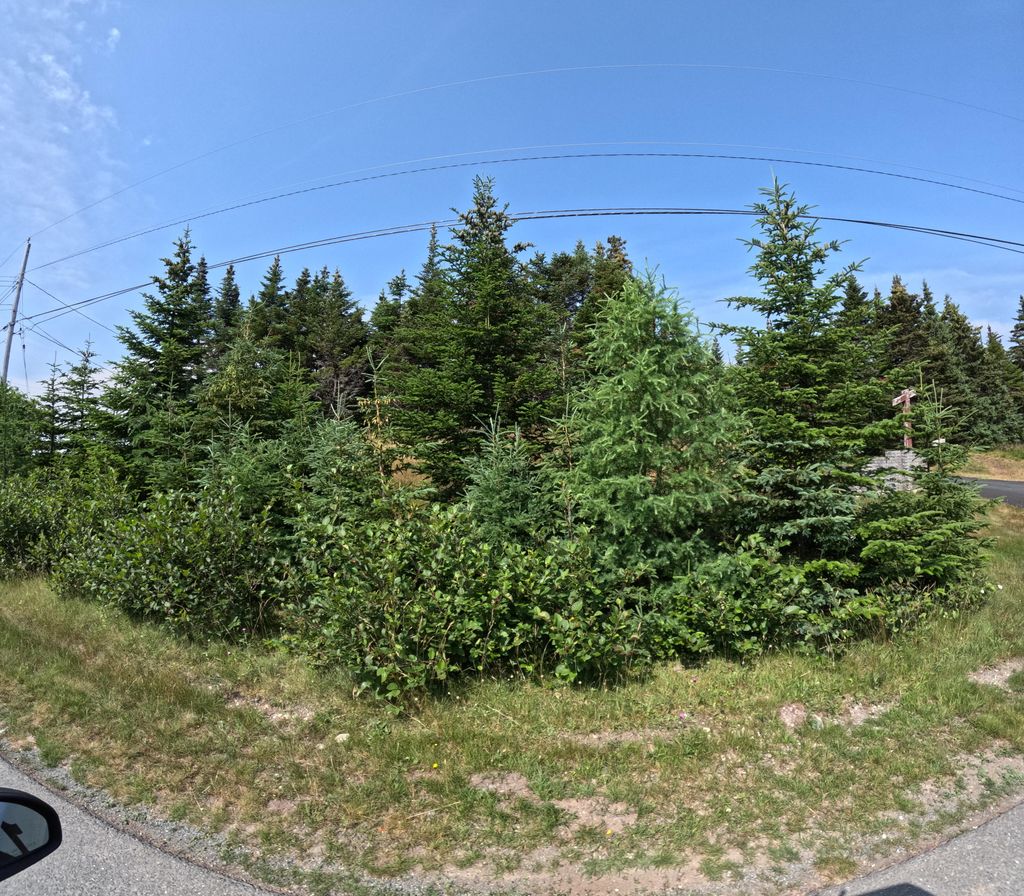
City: st_johns